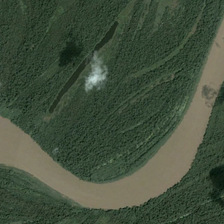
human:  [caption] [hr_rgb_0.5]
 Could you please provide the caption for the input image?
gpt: many green trees are in two sides of a curved river .

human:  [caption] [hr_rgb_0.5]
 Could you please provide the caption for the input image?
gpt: many green trees are in two sides of a curved river .

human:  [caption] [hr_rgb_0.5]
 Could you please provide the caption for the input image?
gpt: many green trees are in two sides of a curved river .

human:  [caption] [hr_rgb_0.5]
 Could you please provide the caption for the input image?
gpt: many green trees are in two sides of a curved river .

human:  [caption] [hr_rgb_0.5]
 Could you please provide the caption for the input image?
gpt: many green trees are in two sides of a curved river .